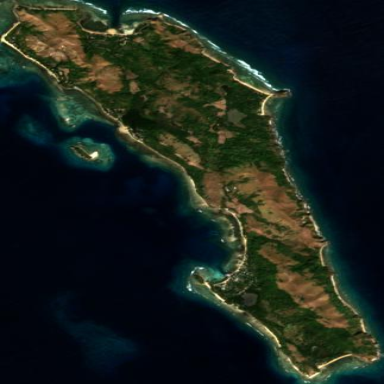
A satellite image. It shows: Island with natural coastline.